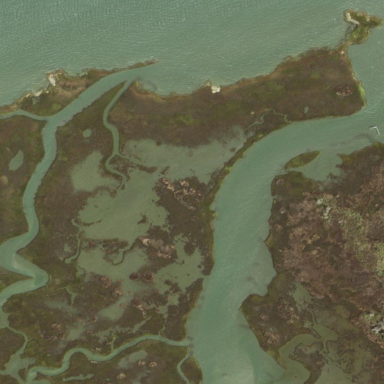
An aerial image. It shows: Tidal wetland characterized by saltmarsh vegetation.